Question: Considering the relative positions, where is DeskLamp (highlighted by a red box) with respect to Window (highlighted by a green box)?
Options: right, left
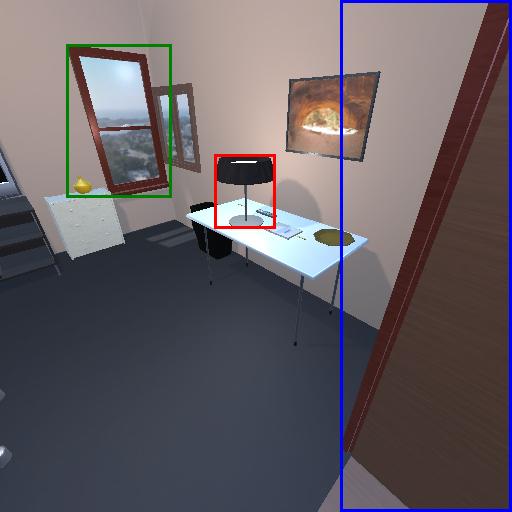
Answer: right